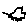
Label: car